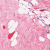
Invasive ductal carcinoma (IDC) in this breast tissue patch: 1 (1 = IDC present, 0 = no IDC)